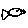
Label: fish